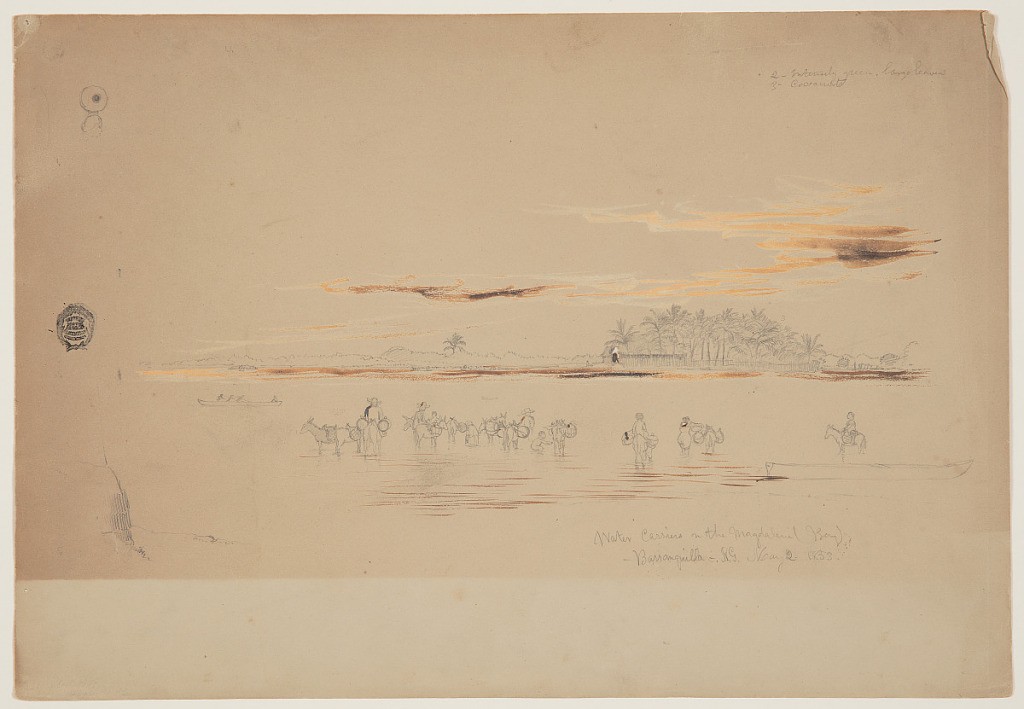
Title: Water Carriers on the Magdalena, Barranquilla, Colombia
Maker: Frederic Edwin Church, American, 1826–1900
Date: May 2, 1853
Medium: Graphite, brush and oxidized white gouache on tan wove paper
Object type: Drawing
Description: Landscape and figure sketch showing a view of nine water carriers and their donkeys wading in waters at the mouth of the Magdalena River. The figures occupy the foreground, while a canoe with four passengers travels along the river beyond them at left. Visible in the middle distance, a wooded bank contains fenced coconut grove, a house, and two figures at right. Scattered, wispy clouds occupy the sky. At upper left, a woman's head with a water barrel is visible.